Question: I need some help to create a function as below, I want to get the sum of red volume in a defined period and the sum of green volume in this same period, to do the difference between both.
'''
sumvolup(lenght) =>
sumvolup = float(0)
volwhengreen = valuewhen(close-open>=0, volume, 1)
sumvolup := sum(volwhengreen, lenght)
sumvolup
sumvoldown(lenght) =>
sumvoldown = float(0)
volwhenred = valuewhen(open-close>=0, volume, 1)
sumvoldown := sum(volwhenred, lenght)
sumvoldown
'''
My issue is shown in the image below: when I try to check if my function works fine with a plotted char on my indicator, using 'sumvolup(1)>sumvoldown(1)', I I get plotted of the red bar volume.

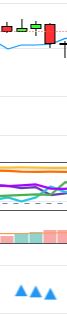
Answer: It's best to include a compilable code snippet when asking questions, including the plotting code, if you are having problems with it.
This may help you get on your way:
'''
//@version=4
study("")
i_length = input(20)
// This is the equivalent of your snippet, in shorter form.
volUp = close >= open ? volume : 0
volDn = close <= open ? volume : 0
sumvolup = sum(volUp, i_length)
sumvoldown = sum(volDn, i_length)
// This plots the information.
volIsUp = sumvolup > sumvoldown
plot(sumvolup, "sumvolup", color.green)
plot(sumvoldown, "sumvoldown", color.red)
plotchar(volIsUp[1], "volIsUp[1]", "^", location.top, size = size.tiny)
'''
Note that in here, where the conditions are equivalent to yours, you are counting volume twice when 'close == open':
'''
volUp = close >= open ? volume : 0
volDn = close <= open ? volume : 0
'''
<URL>